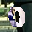
Label: 0